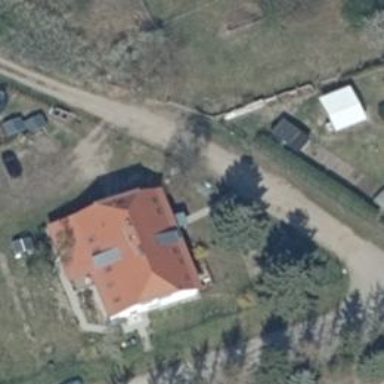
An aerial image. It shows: House with red half-hipped roof oriented along the building.